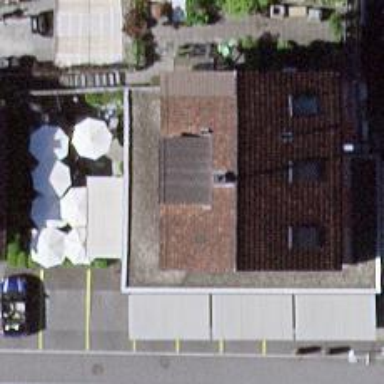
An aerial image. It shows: Restaurant.